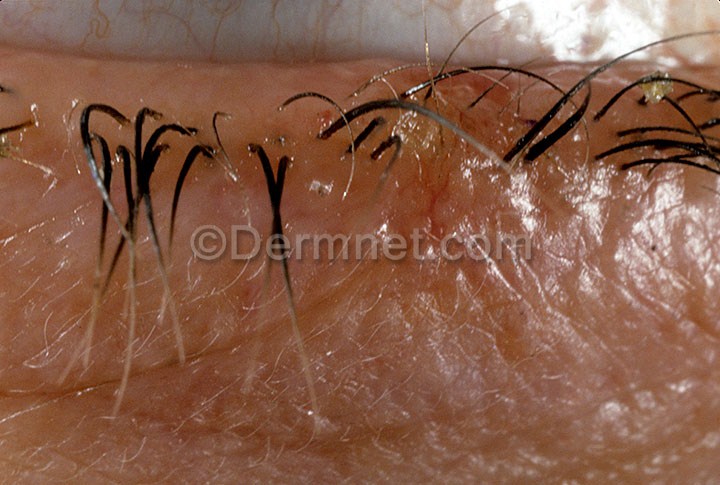
Disease: Actinic Keratosis Basal Cell Carcinoma and other Malignant Lesions